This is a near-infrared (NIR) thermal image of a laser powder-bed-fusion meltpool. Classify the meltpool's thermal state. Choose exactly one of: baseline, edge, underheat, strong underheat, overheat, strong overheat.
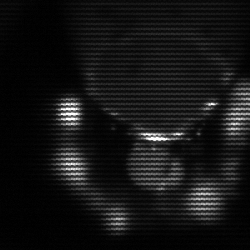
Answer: edge